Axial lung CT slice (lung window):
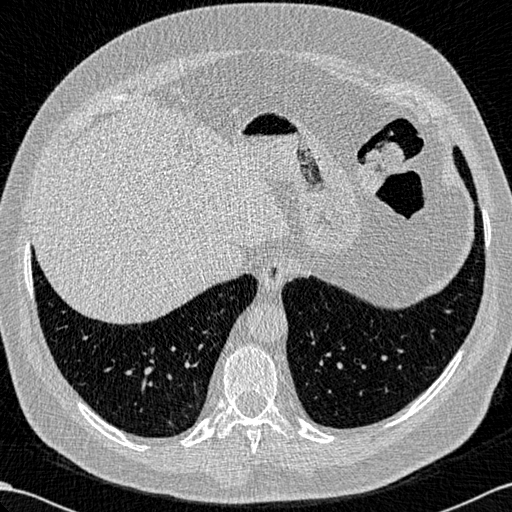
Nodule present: no